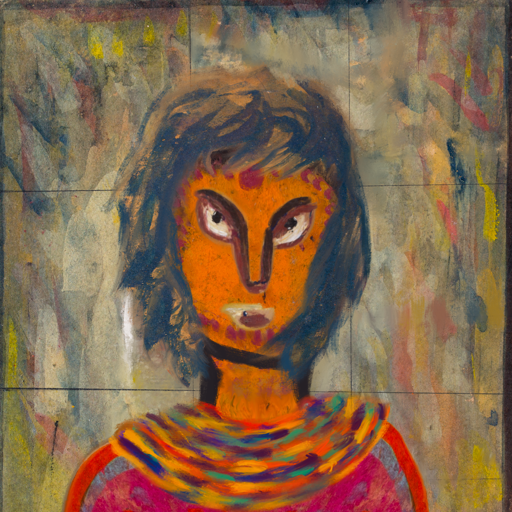
Background: GypsyMother, Head And Neck Front: Doll, Face Front: After_Raid, Bust: Sisters, Hair Front: InTheSun, Head Accessory: Blank, Second Necklace: An_Impression_2, Necklace: Blank, Baby: Blank